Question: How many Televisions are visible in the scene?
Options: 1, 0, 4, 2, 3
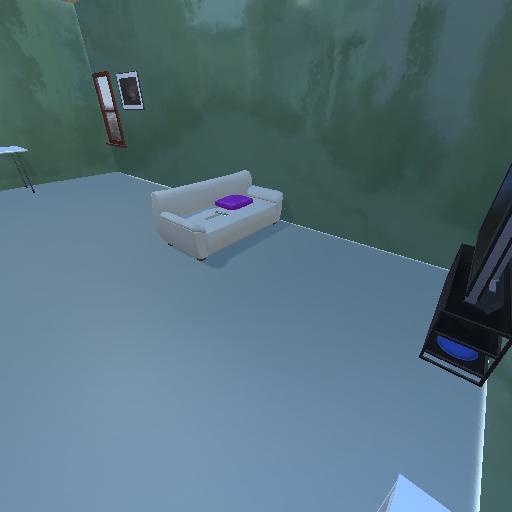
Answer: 1